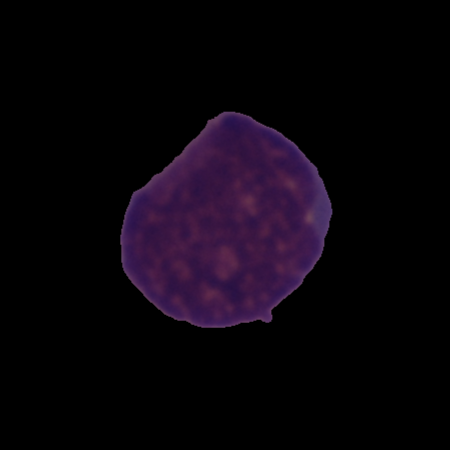
Label: cancer